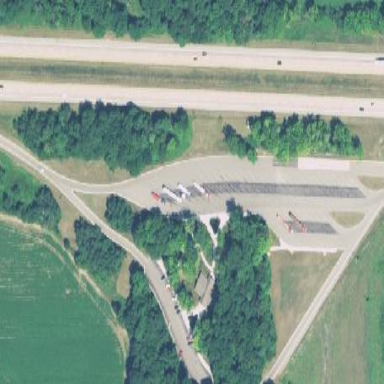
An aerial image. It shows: Rest area along the road.